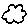
Label: cloud